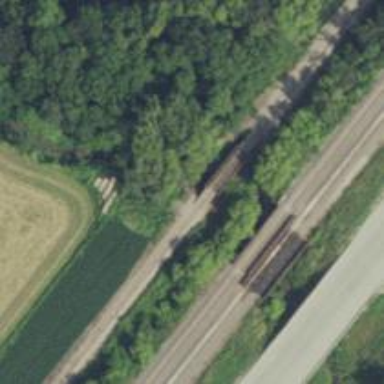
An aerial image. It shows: Bridge over railway line.